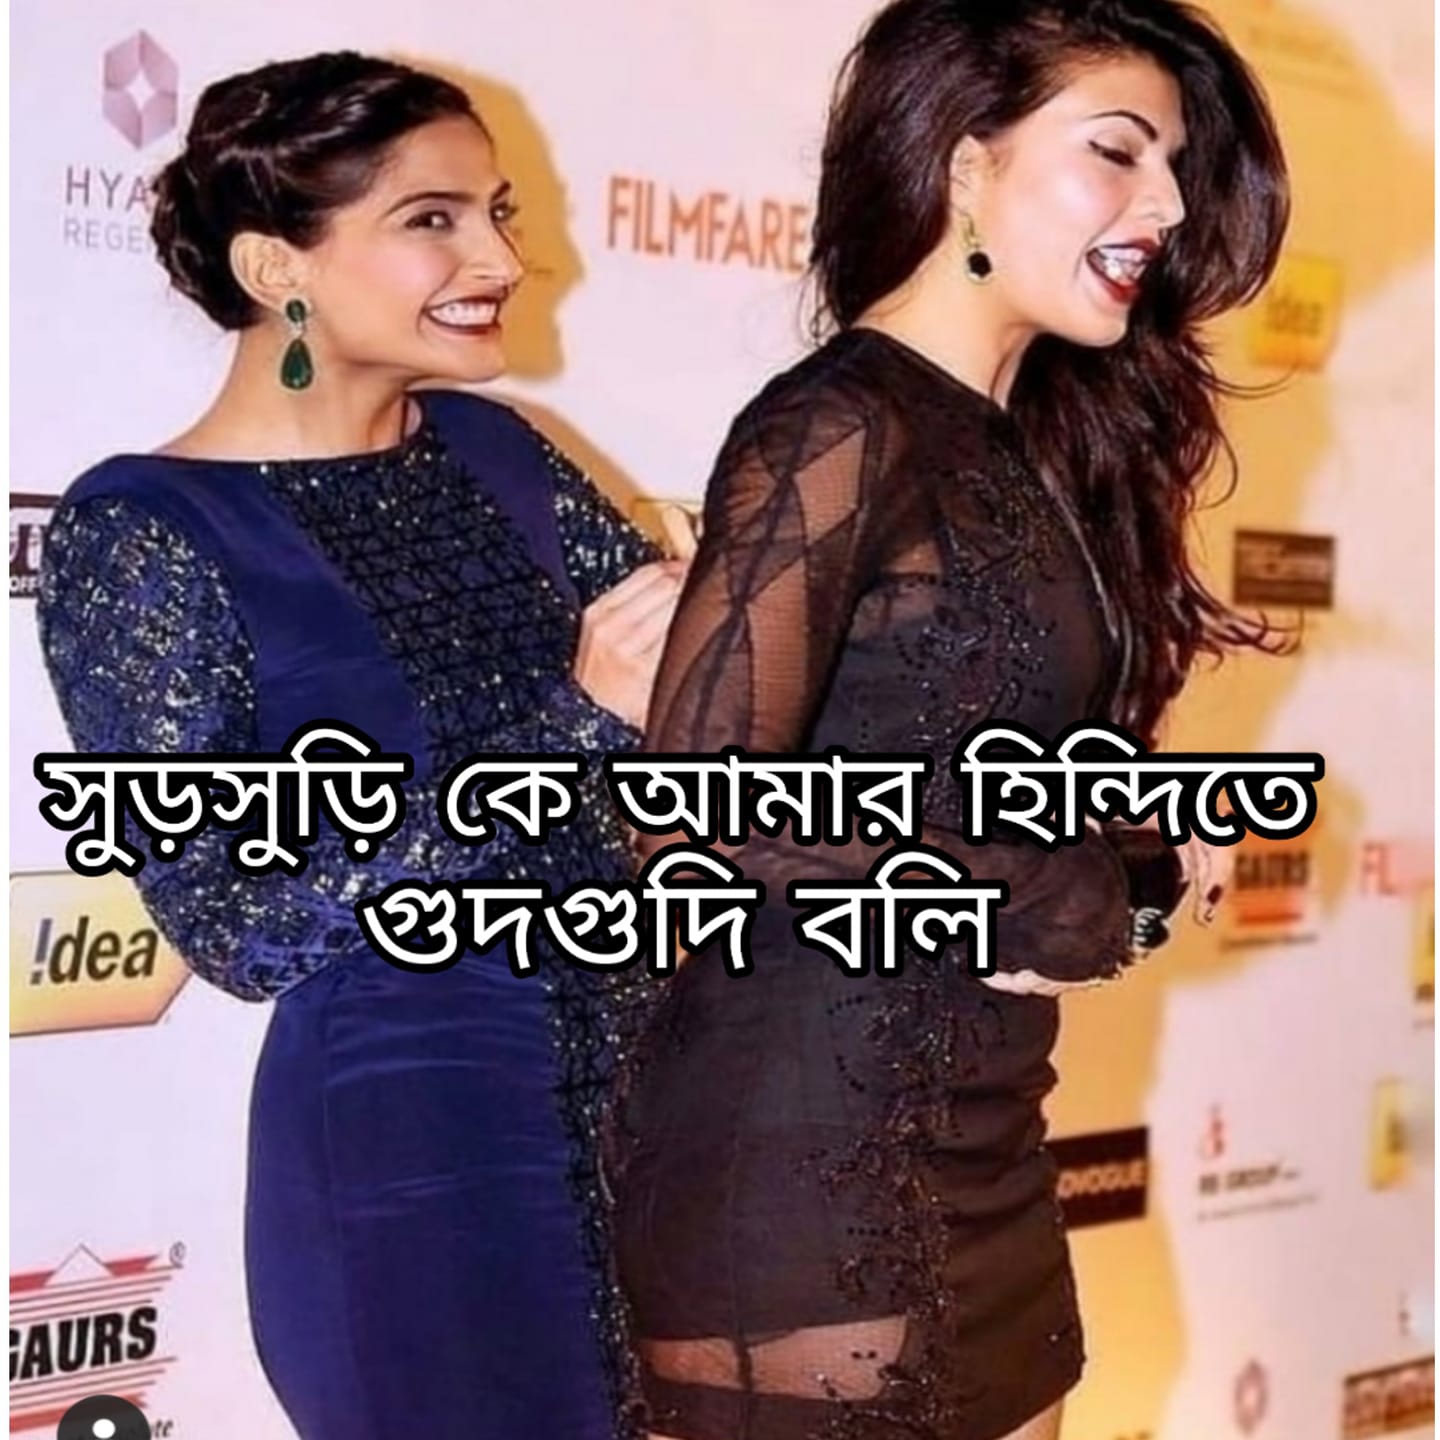
Caption: সুড়সুড়ি কে আমরা হিন্দিতে গুদ্গুদি বলি
Label: non-hate